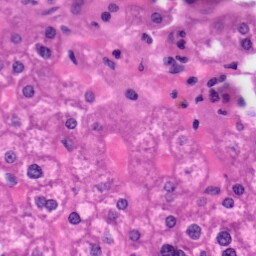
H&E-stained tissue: Liver